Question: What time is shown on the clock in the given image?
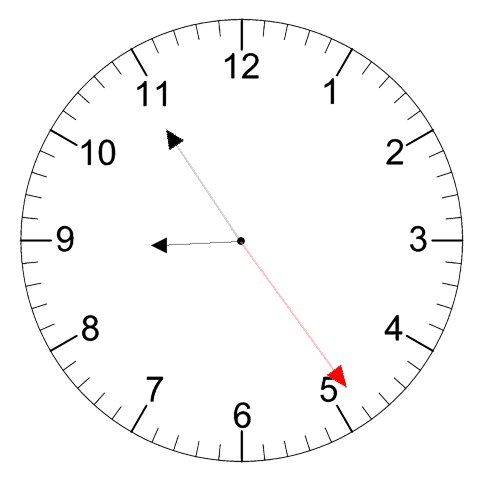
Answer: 08:54:24